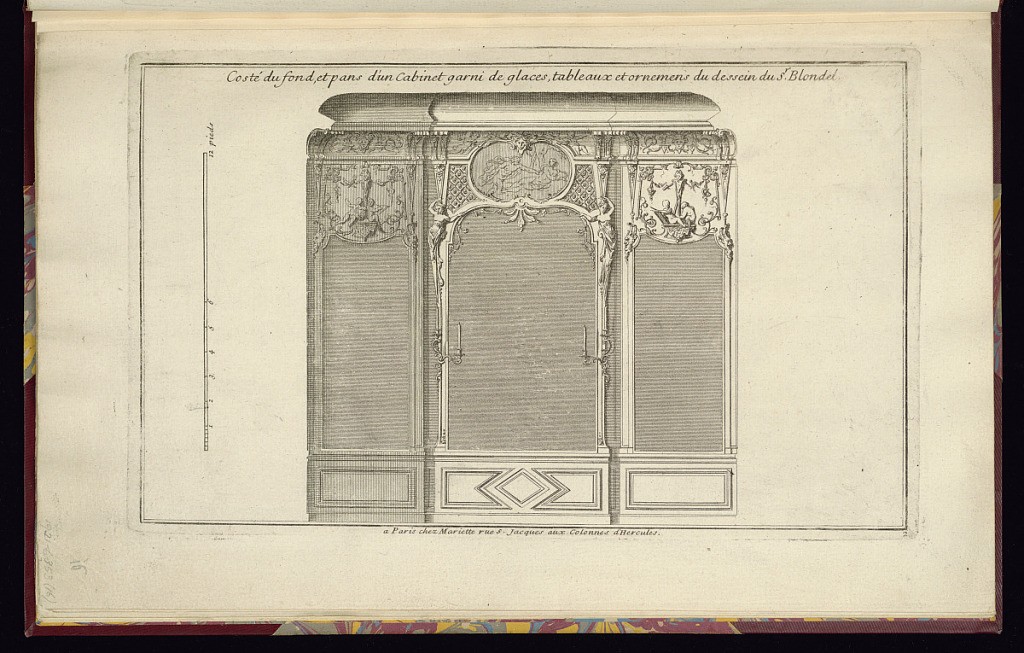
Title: Design for an Interior Wall Elevation
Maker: Jacques-François Blondel, French, 1705–1774
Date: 1725–40
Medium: Etching and engraving on laid paper
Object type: Print
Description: Design for an interior wall elevation featuring paneling, for with spaces for mirrors or paintings, designed by Blondel. The section of the wall features three panels, with highly decorative over panels and cornice, with a painted lunette with figures in a landscape above the central panel. The decoration with rococo and grotesque moitfs features diaper and rosette pattern, herms, putti, fleurons, masks, rinceax, scrolling leaves, and acanthus leaves. The dado paneling is plain with sculpted moldings. And a central diamond design. The plate is titled and numbered with a scale to the left of the design.